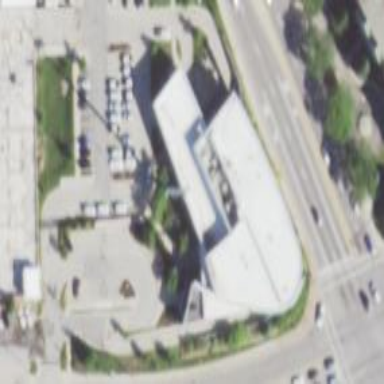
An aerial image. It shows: Civic building used as police station.